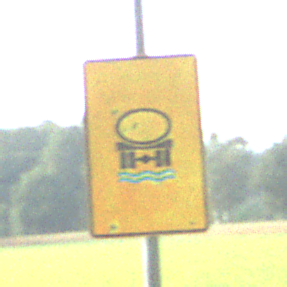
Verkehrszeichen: FahrzeugeMitWassergefaehrdenderLadungOhnePfeilsymbol
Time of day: SunriseSunset
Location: Outdoor (Nature)
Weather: PartlyCloudy
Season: NotSpecified
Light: Natural